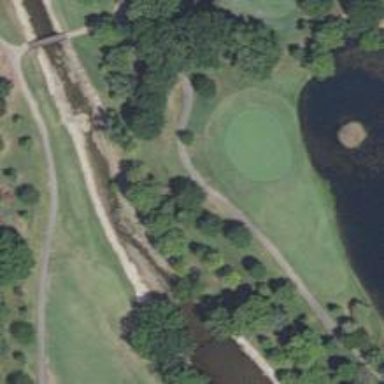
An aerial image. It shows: Golf hole.